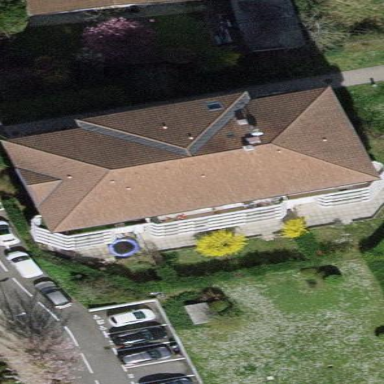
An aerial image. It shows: Apartment building with hipped roof.